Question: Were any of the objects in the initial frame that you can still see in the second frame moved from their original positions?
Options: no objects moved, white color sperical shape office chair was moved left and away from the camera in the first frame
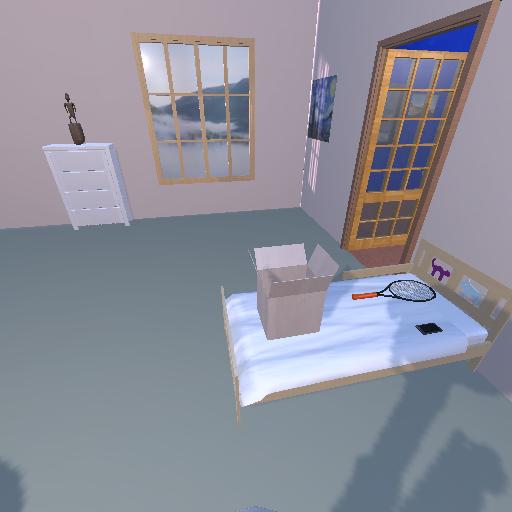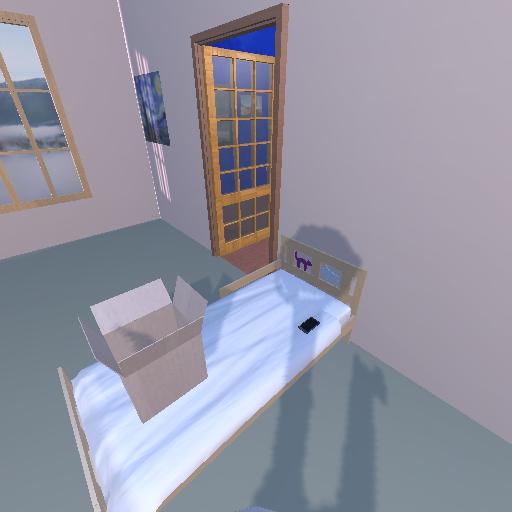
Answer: no objects moved